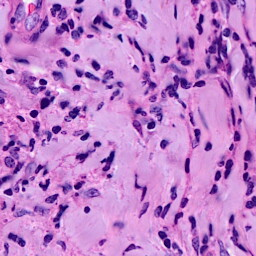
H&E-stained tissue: Breast